Aerial crown-view tile of a tropical tree (Barro Colorado Island, Panama), acquired 20241014:
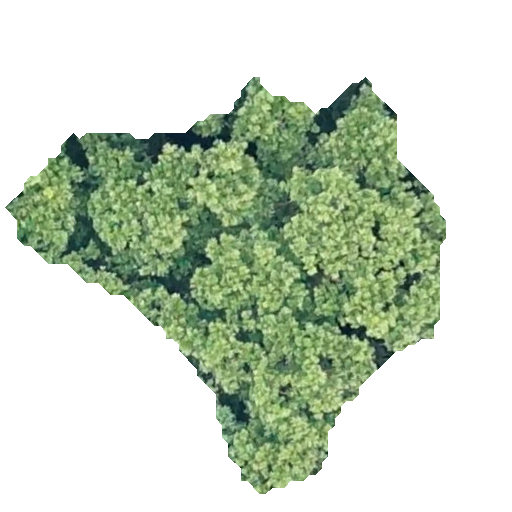
Species: Anacardium excelsum
GBIF accepted scientific name: Anacardium excelsum
Crown area: 155.145 m²